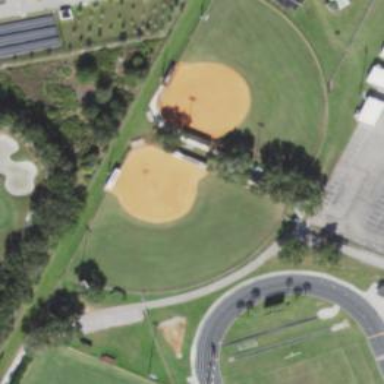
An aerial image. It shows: Baseball pitch for leisure and sports activities.